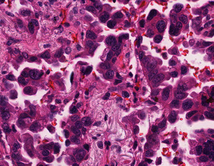
Tumor epithelial tissue: yes
Tumor-associated stroma tissue: yes
Normal tissue: no